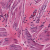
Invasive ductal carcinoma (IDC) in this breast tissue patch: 0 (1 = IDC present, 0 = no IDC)